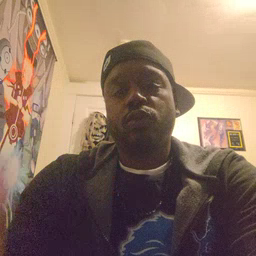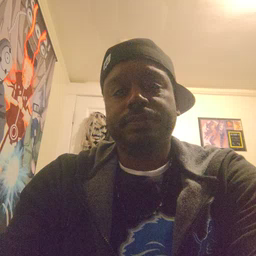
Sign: go